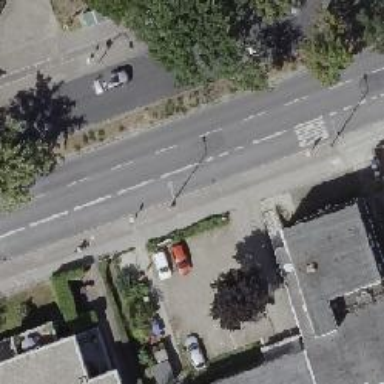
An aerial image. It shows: Sidewalk along the footway.